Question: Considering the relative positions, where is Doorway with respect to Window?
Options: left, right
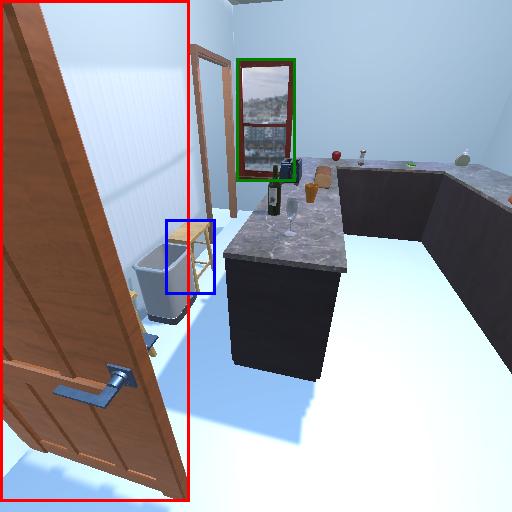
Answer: left